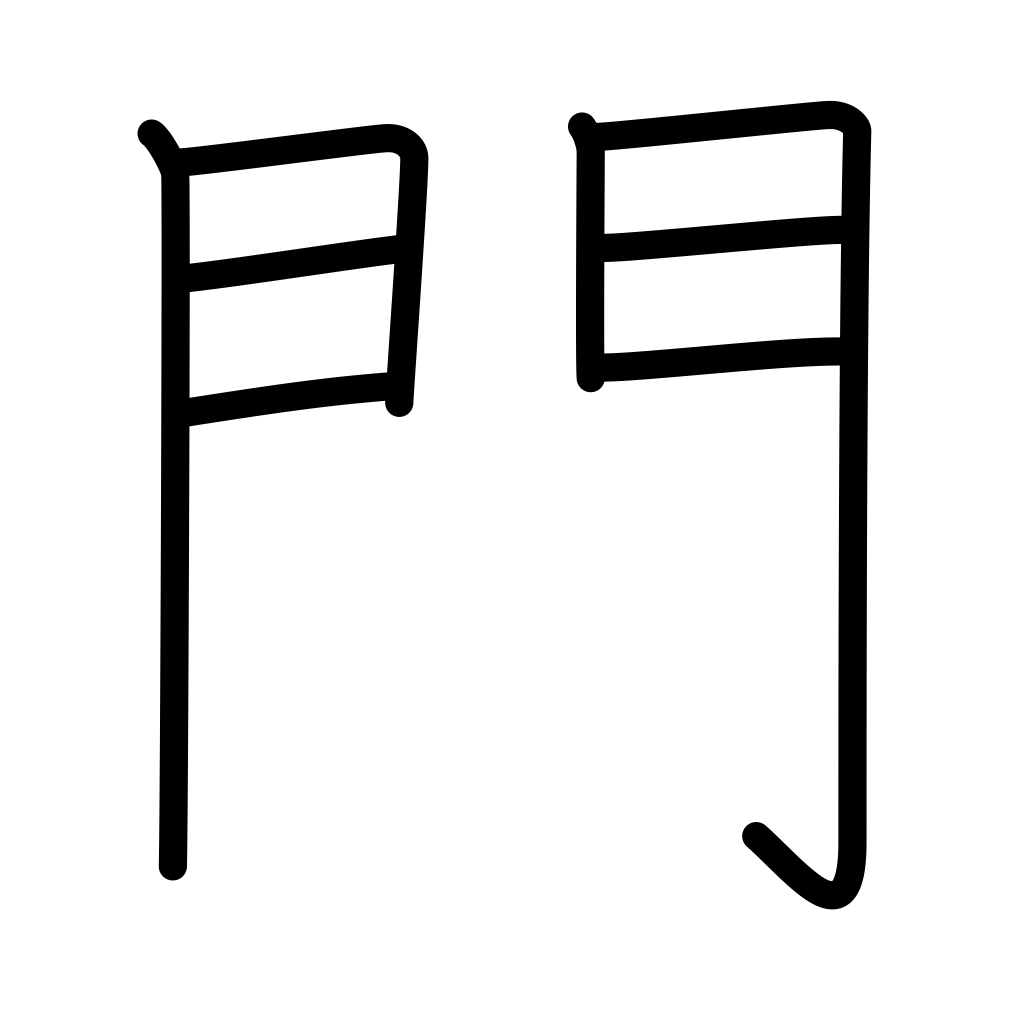
Meaning: gate, counter for cannons